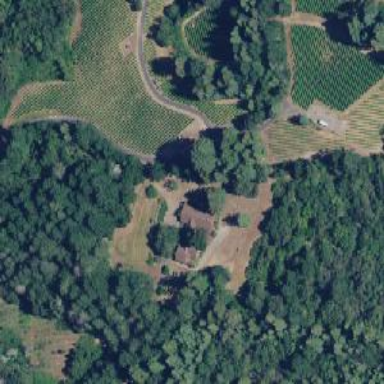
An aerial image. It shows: Vineyard growing grapes.